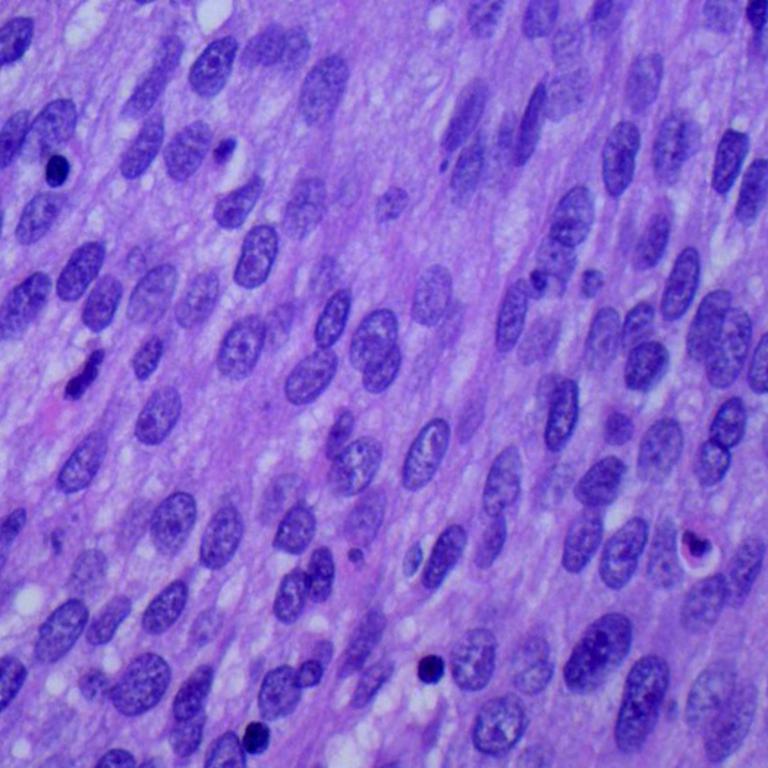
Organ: lung
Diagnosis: squamous carcinomas